Question: I'm using Apache DS with Spring LDAP for authentication and user management. Apache DS sends password fields as hashed byte arrays, so I need to decrypt it into String. I'm using hashing.
For example, here's the window that is used to enter password using Apache DS Studio:
(For the sake of demonstration, I'd like to tell the entered password which is )

Apache DS sends password fields as hashed byte arrays. When I try to get it using Spring LDAP like below, I got . I need to decrypt it and got the hex value of it which is as it is shown above.
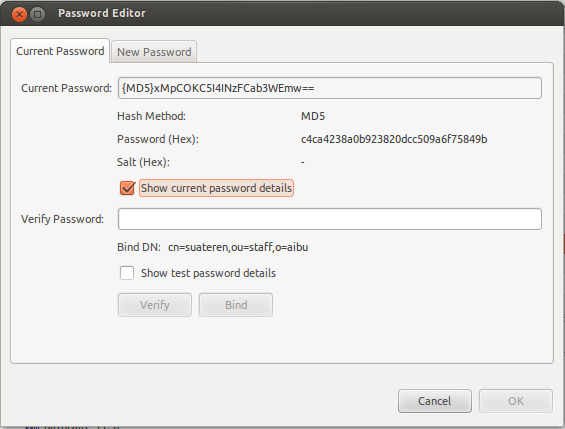
Answer: You've got two problems here:
- - 'toString()'
Basically you just need to convert the byte array to a hex string. There are various ways of doing that - either in your own code, or using a third party library such as <URL>
EDIT: Now that you've told us the bytes that you're getting, you just want to use hex. You've been given the ASCII encoded form of '"{MD5}xMpCOKC5I4INzFCab3WEmw=="', which itself shows that it's MD5 and then has the base64-encoded version. You should therefore:
- 'new String(data, "ASCII")'- '"{MD5}"'- <URL>-